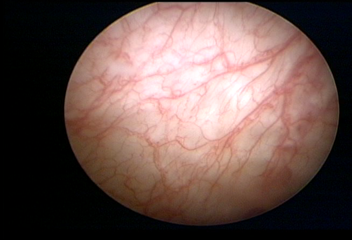
Modality: WLC
Class: Normal mucosa
Bladder cancer association: No